Field crop: maize
Growth stage: 2
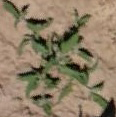
Species: atriplex